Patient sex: M
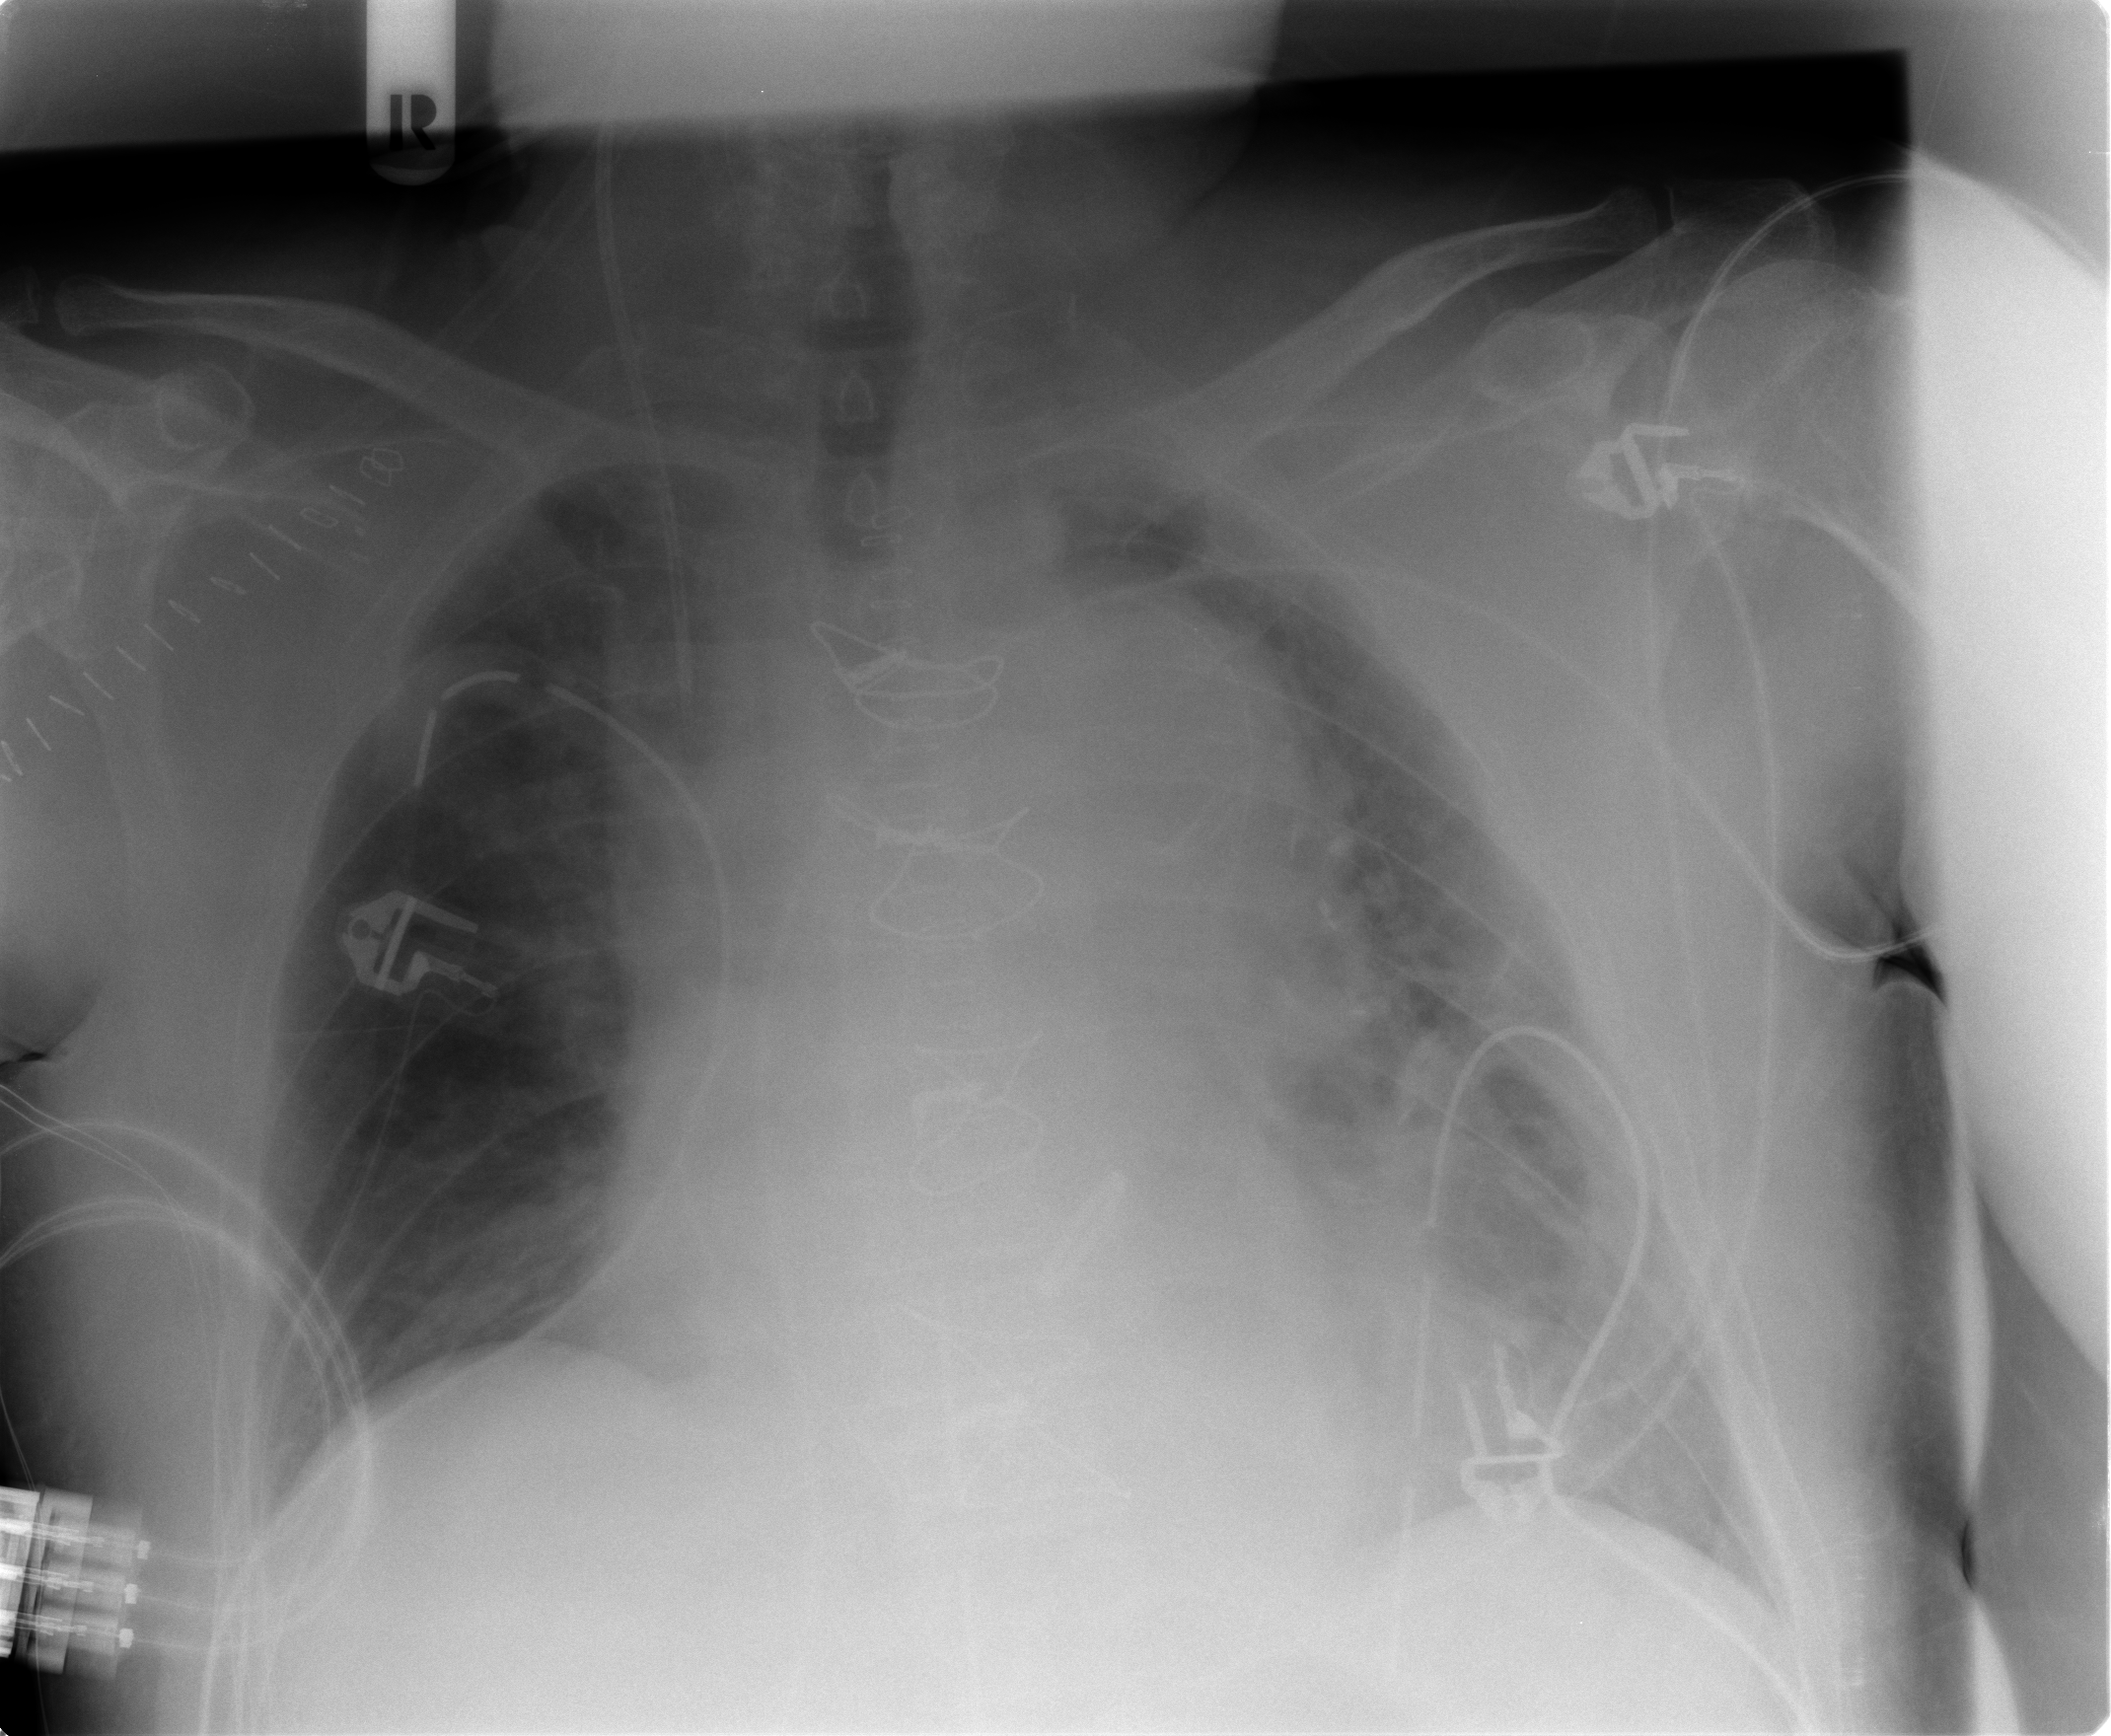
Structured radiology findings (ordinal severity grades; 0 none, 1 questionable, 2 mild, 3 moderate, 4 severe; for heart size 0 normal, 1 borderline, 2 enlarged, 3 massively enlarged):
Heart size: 2
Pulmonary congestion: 2
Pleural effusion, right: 0
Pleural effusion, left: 0
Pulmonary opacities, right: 0
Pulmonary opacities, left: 2
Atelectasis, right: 2
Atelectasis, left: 2